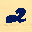
Label: 2